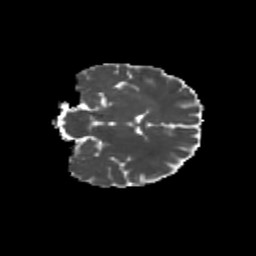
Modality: MD
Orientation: coronal
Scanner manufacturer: siemens
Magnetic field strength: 3 T
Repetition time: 9.2 s
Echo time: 0.084 s